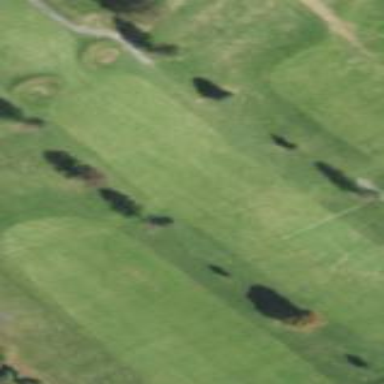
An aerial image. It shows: Golf fairway on grassy land designated for golfing activities.